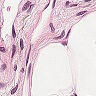
Metastatic tissue present: no